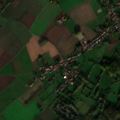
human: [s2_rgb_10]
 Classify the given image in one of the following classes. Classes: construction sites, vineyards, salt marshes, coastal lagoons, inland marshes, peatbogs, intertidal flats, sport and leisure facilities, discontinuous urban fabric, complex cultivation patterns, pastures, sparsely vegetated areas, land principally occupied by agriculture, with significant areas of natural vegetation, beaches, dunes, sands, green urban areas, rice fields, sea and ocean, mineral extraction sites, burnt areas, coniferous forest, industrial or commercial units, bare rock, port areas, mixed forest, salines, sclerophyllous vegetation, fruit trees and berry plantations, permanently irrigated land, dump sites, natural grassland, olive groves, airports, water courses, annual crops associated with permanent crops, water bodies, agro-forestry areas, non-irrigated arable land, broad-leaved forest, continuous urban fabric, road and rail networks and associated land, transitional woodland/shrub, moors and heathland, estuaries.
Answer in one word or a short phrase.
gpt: discontinuous urban fabric, pastures, complex cultivation patterns, land principally occupied by agriculture, with significant areas of natural vegetation, broad-leaved forest